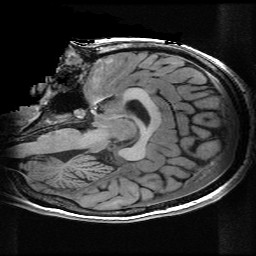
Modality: T1w
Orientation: sagittal
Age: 30
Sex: male